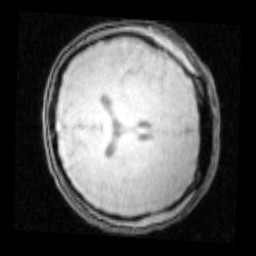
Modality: PDw
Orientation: axial
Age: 24
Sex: male
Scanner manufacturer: siemens
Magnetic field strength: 3 T
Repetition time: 0.25 s
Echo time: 0.00103 s